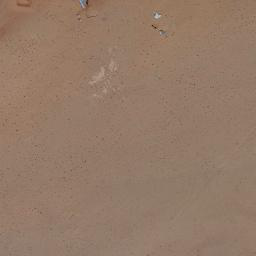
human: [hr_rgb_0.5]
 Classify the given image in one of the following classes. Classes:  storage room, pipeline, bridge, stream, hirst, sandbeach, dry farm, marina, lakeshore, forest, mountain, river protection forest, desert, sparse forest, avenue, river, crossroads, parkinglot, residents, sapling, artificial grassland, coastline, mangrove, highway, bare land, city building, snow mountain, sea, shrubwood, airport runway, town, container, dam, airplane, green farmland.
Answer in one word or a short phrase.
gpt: bare land